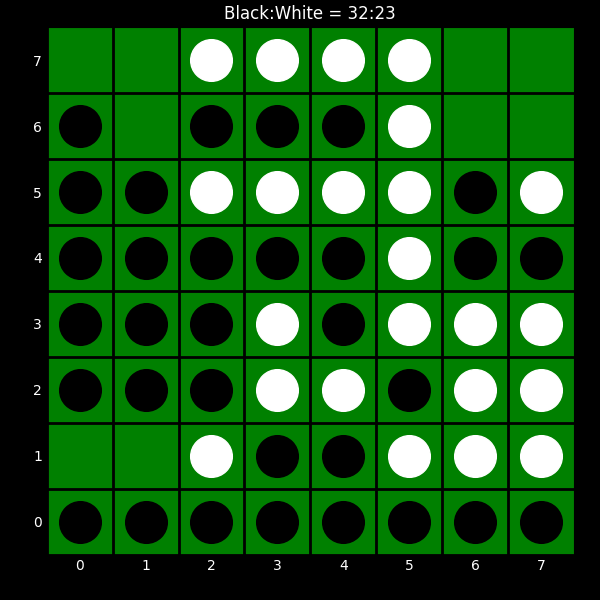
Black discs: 32
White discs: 23